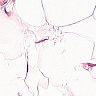
Metastatic tissue present: no